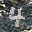
Label: 4